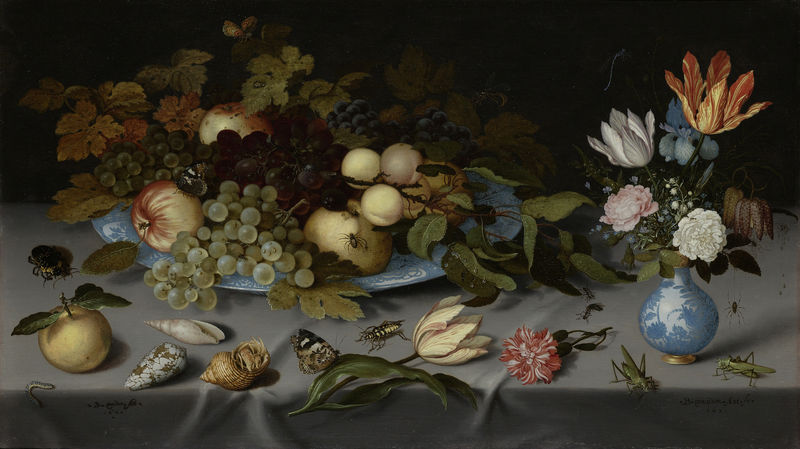
Titel: Stilleven met vruchten en bloemen
Künstler: Balthasar van der Ast
Standort: Amsterdam
Institution: Rijksmuseum
Schlagwörter: blume, obst, teller, stillleben, trauben, vase, apfel, essen, tulpe, nelke, lecker, weinlaub, muschel, aprikose, insekt, schnecke, weintraube, zitrone, käfer, pfirsisch, zwetschke